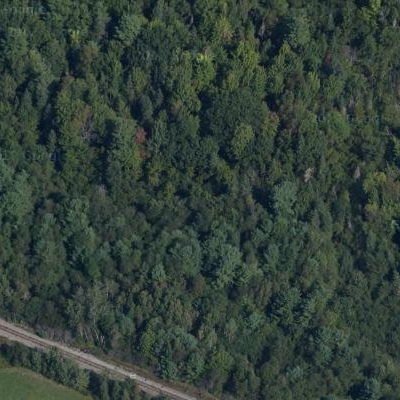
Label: Forest